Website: slack
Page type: payment
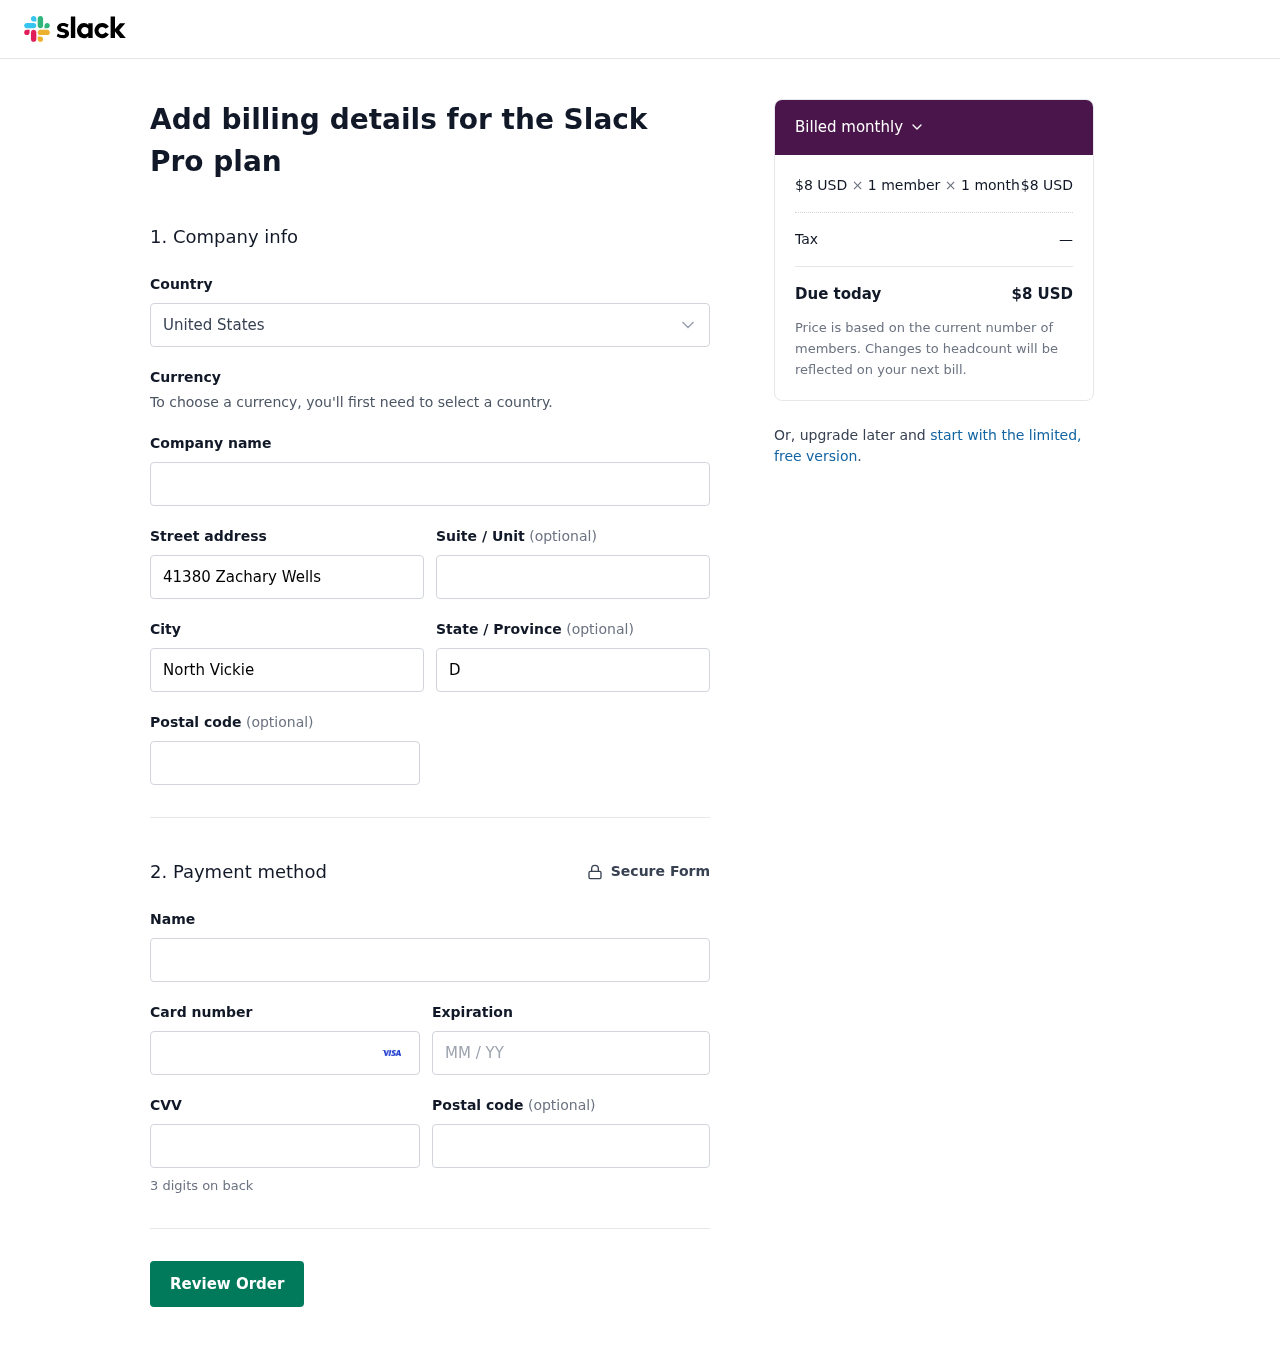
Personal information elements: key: PII_COUNTRY
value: United States
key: PII_STREET
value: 41380 Zachary Wells
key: PII_CITY
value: North Vickie
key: PII_STATE
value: DC
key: PII_POSTCODE
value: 75976
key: PII_FULLNAME
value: Sandra Alexander
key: PII_CARD_NUMBER
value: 4437 9131 6996 7766
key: PII_CARD_EXPIRY
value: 02/29
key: PII_CARD_CVV
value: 608
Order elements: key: ORDER_PRICE_PER_MEMBER
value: $8 USD
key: ORDER_NUM_MEMBERS
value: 1 member
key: ORDER_NUM_MONTHS
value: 1 month
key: ORDER_SUBTOTAL
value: $8 USD
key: ORDER_TAX
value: —
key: ORDER_TOTAL
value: $8 USD